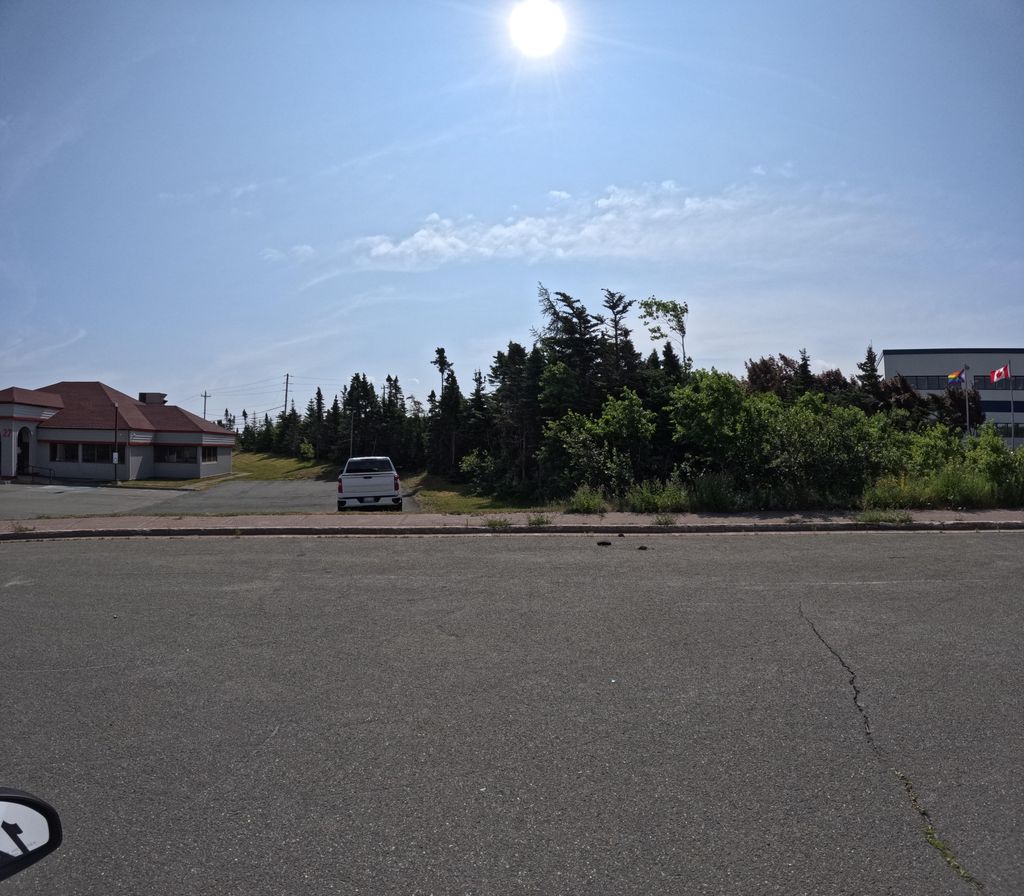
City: st_johns